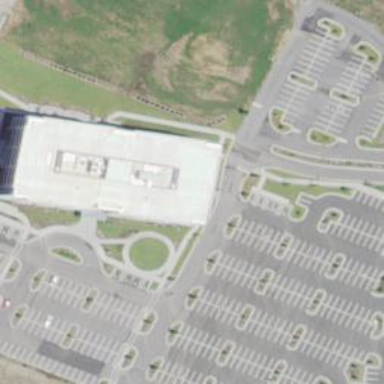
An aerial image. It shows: Office building.